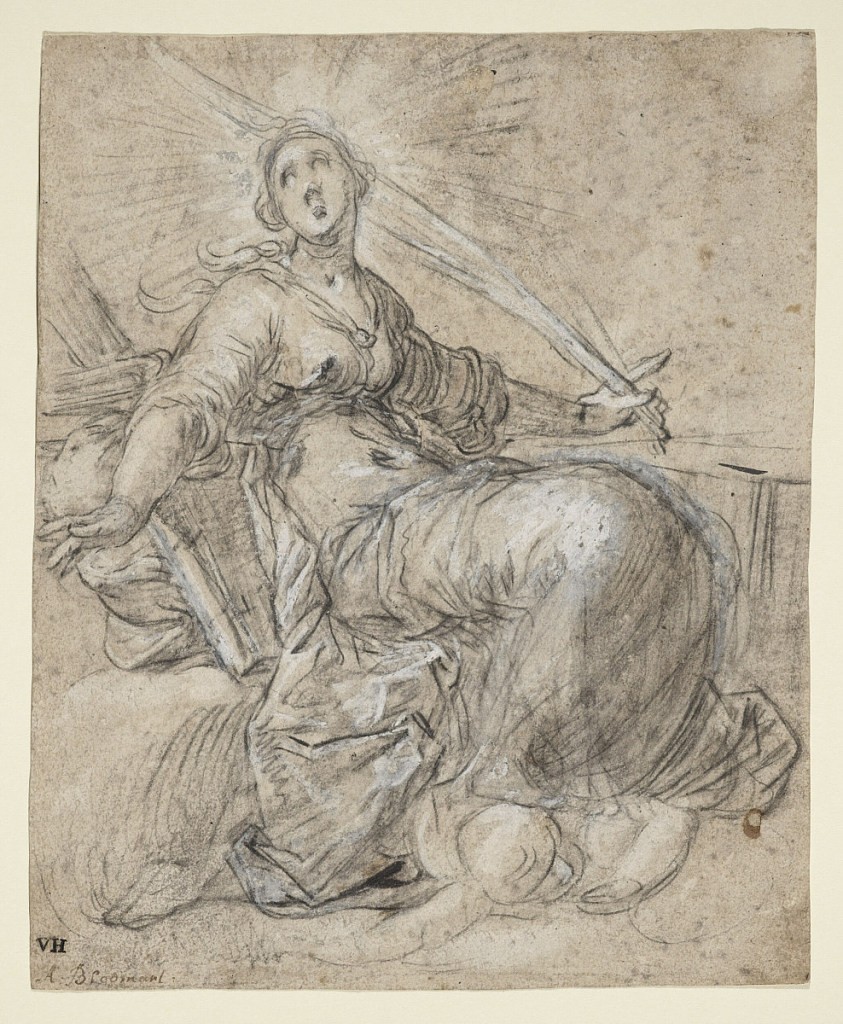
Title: Piety
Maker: Abraham Bloemaert, Dutch, 1566 – 1651
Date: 1610
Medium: Brush and white gouache, and black chalk on gray laid paper
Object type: Drawing
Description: A seated female figure a cloud bank, facting right, her gaze directed to upper left; in her left hand she hold the Palm of Martyrdom, and behind her, a cushion and what might be taken for a fragment of the wheel, the instrument of her martyrdom. Possibly darkened for transfer, verso.